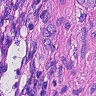
Metastatic tissue present: yes